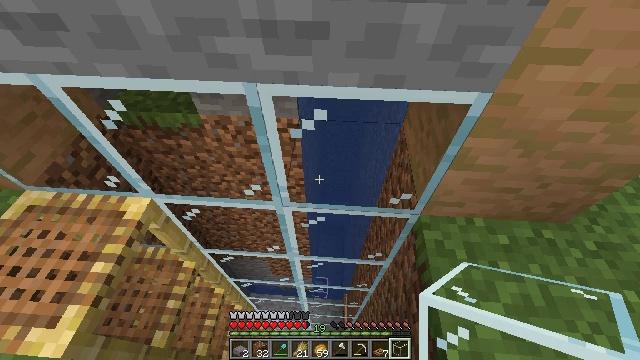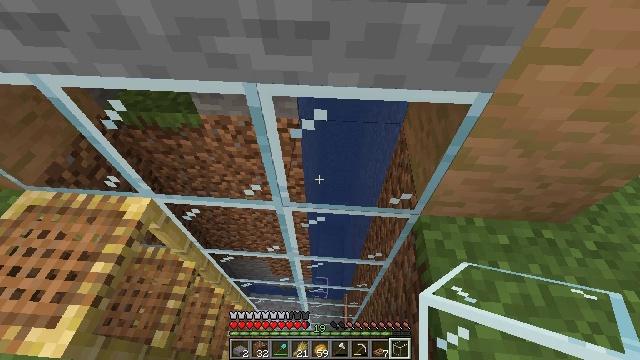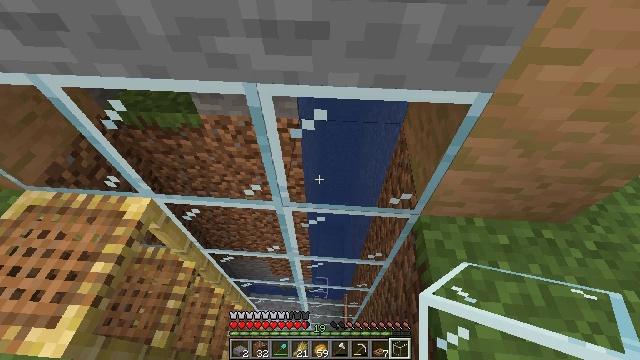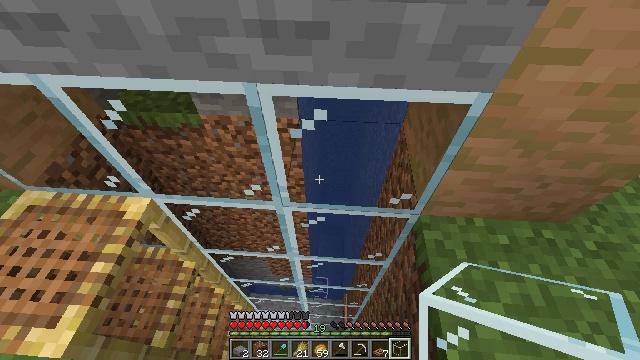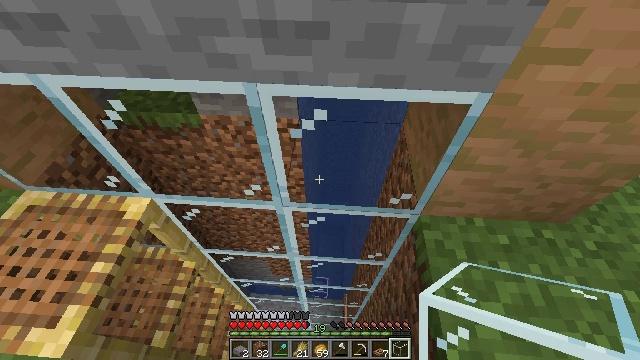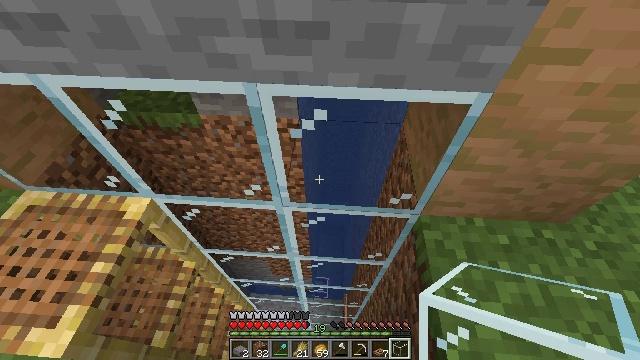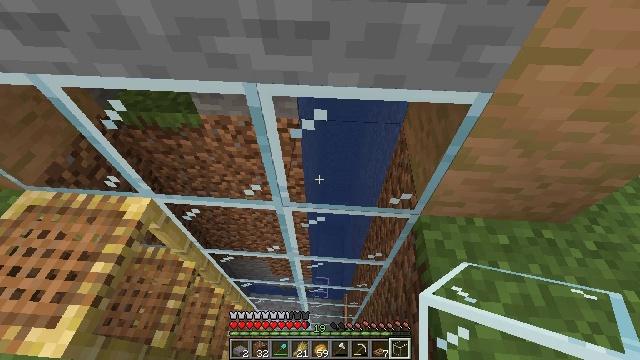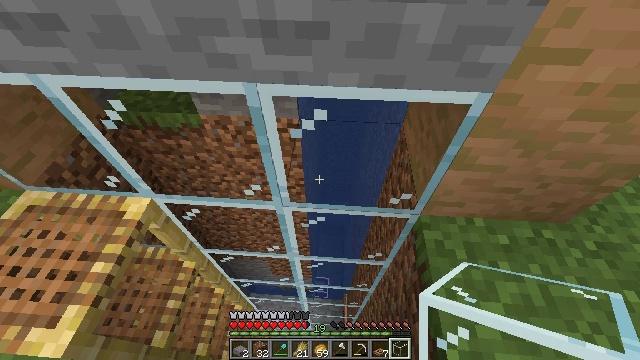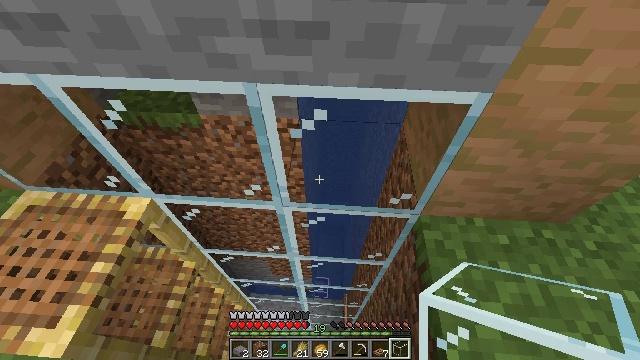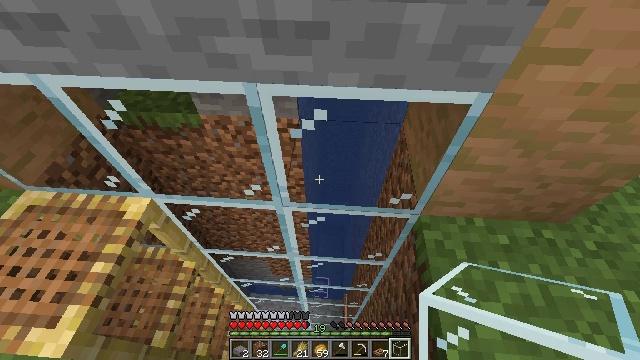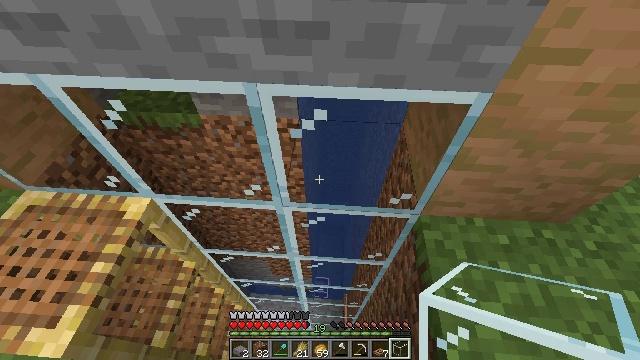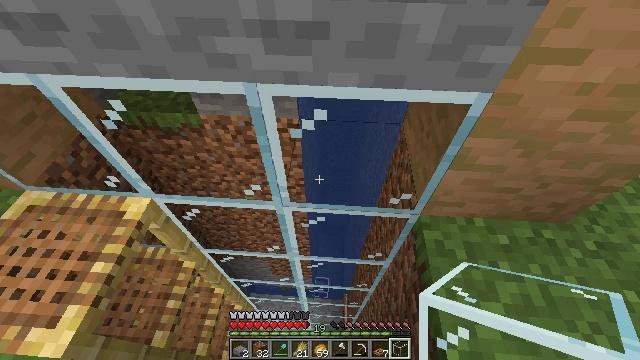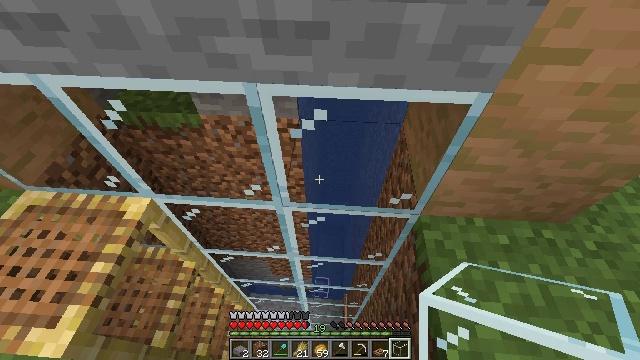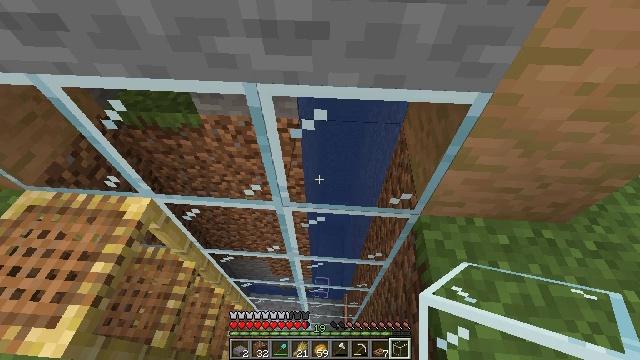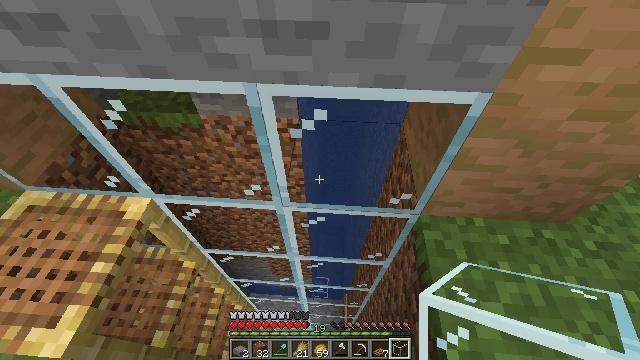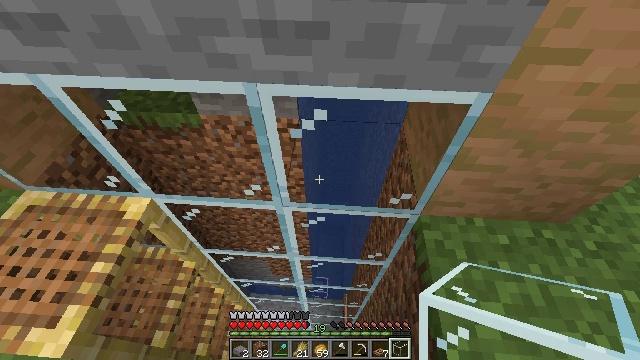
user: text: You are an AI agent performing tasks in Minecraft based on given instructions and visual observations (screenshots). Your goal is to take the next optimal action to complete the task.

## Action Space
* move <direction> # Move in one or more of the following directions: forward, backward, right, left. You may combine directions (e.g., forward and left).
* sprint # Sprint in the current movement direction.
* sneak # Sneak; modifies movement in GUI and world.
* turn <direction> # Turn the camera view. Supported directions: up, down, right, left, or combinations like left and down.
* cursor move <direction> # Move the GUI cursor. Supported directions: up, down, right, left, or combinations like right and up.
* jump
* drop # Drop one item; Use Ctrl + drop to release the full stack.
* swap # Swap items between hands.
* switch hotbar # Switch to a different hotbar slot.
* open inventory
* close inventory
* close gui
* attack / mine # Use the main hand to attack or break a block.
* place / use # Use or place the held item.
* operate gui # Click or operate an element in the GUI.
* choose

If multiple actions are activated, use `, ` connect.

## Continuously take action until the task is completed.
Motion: motion action
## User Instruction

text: Combine sticks and jungle wood planks to craft a jungle sign.
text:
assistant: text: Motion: no_op
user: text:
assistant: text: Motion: no_op
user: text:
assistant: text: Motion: no_op
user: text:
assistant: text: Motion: no_op
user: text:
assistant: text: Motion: no_op
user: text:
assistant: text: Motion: no_op
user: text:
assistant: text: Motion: no_op
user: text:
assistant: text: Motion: no_op
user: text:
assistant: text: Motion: no_op
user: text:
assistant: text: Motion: no_op
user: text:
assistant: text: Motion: no_op
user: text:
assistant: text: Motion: no_op
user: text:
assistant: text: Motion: no_op
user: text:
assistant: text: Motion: no_op
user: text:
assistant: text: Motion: no_op
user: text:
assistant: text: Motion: no_op
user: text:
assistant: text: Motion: no_op
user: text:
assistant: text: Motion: no_op
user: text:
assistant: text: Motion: no_op
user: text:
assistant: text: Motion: no_op
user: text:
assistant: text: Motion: no_op
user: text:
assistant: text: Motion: no_op
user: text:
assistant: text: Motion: no_op
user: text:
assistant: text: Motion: no_op
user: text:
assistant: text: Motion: no_op
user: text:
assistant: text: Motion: no_op
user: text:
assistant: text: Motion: no_op
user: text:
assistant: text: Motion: no_op
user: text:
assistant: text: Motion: no_op
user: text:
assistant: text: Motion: no_op